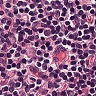
Metastatic tissue present: no